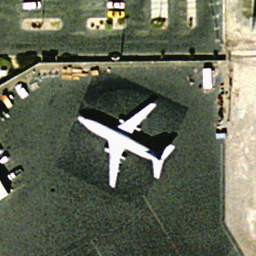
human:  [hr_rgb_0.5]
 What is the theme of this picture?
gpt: airport

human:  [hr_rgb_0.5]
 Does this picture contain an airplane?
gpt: yes

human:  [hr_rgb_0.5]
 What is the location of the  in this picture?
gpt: center

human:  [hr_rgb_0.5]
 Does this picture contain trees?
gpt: yes